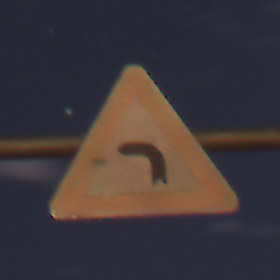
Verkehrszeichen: KurveLinks
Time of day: Night
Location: Outdoor (Suburban)
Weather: PartlyCloudy
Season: NotSpecified
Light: Artificial